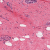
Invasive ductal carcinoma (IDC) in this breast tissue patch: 1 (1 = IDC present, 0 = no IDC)